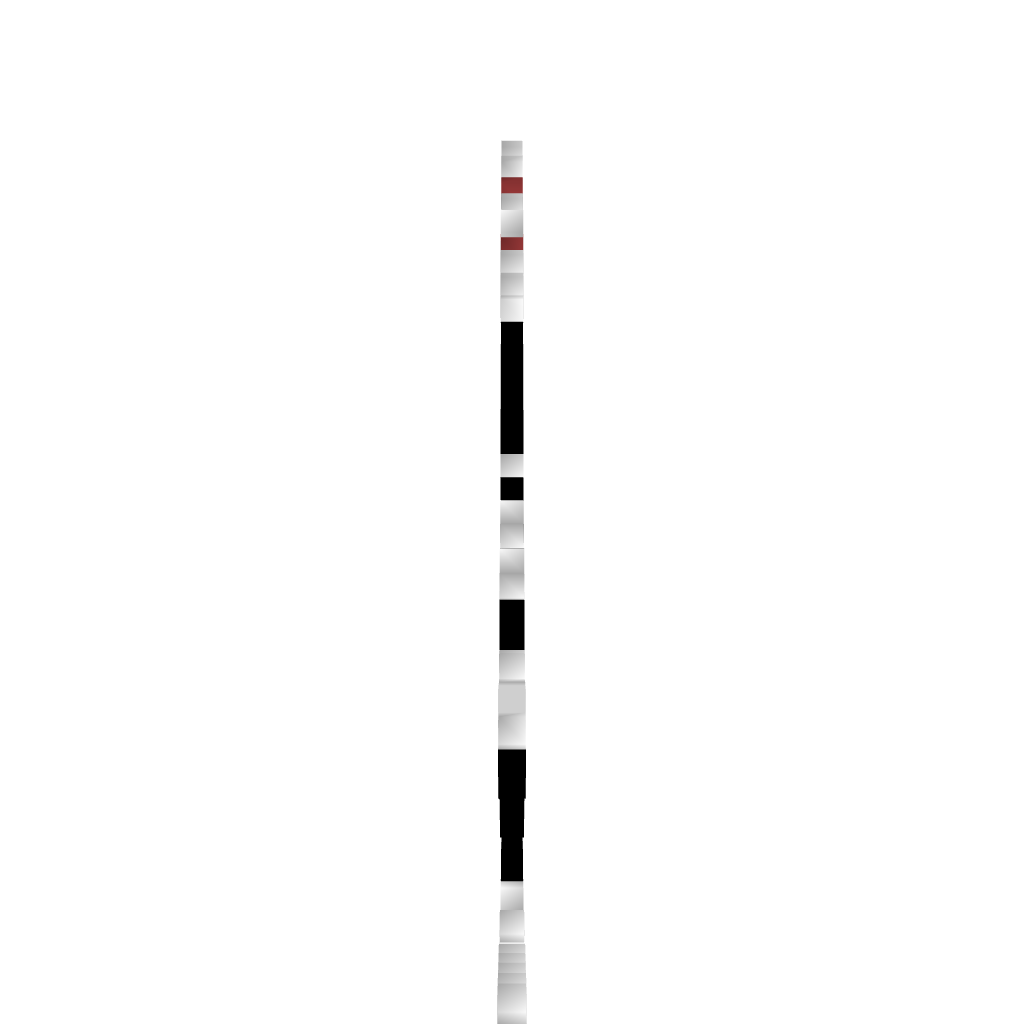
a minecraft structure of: Daffy Duck with christmas hat pixel art high quality